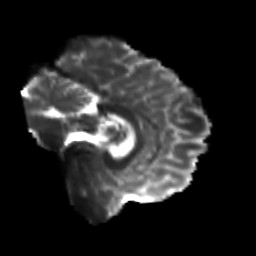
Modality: T2w
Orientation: sagittal
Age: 26
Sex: male
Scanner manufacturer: siemens
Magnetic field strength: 3 T
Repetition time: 3.5 s
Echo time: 0.113 s